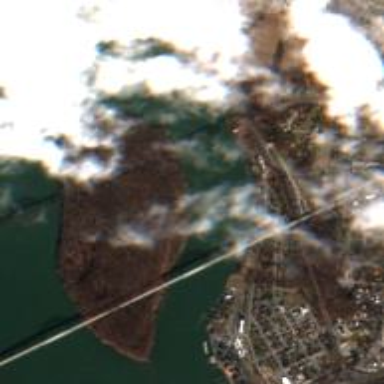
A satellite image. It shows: Man-made bridge.